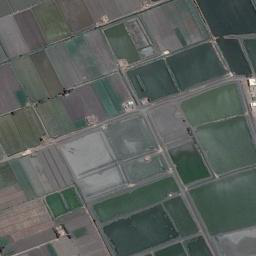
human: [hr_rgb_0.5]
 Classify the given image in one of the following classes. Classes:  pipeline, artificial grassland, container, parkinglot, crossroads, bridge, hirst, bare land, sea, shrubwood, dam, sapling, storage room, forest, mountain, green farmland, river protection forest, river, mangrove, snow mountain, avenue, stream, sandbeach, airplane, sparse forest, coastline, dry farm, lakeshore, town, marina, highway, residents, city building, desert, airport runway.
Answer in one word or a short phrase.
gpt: green farmland